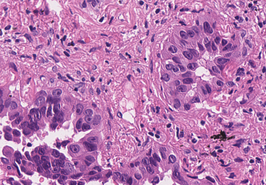
Tumor epithelial tissue: yes
Tumor-associated stroma tissue: yes
Normal tissue: no